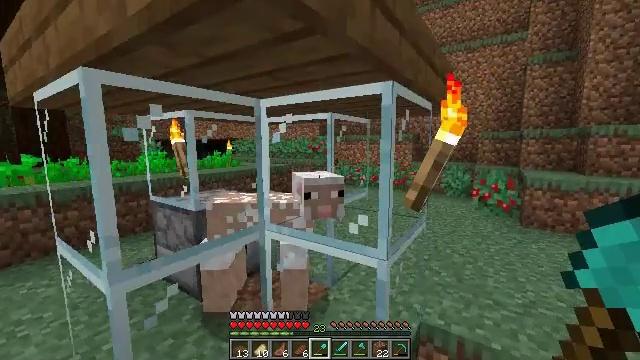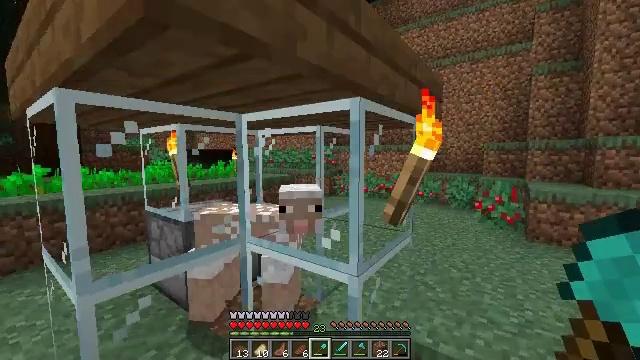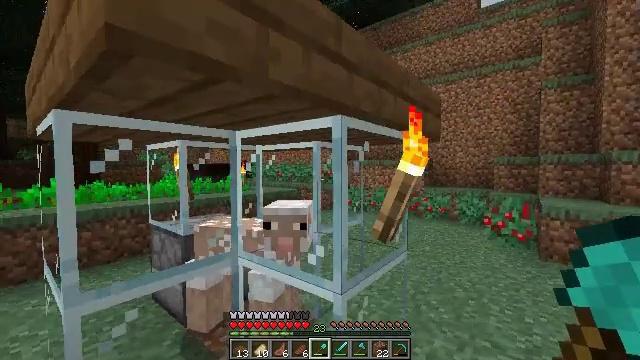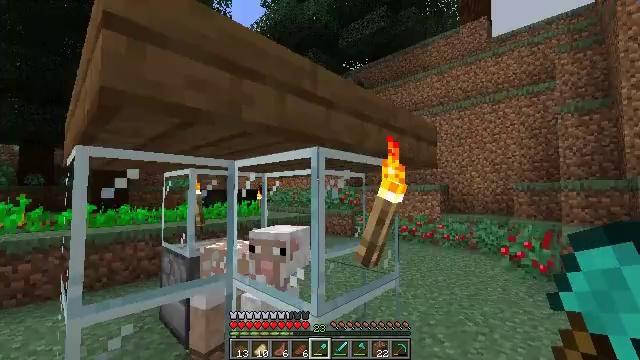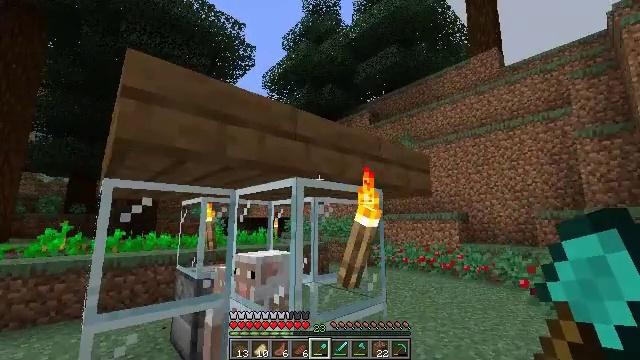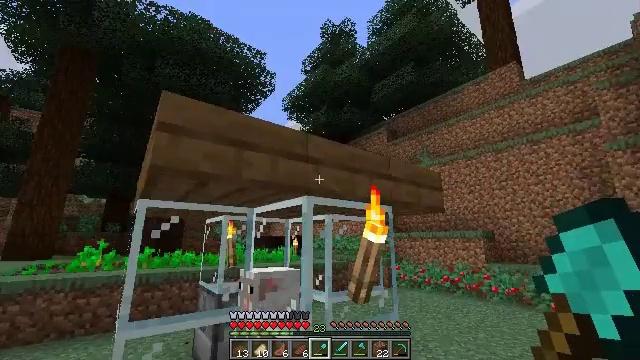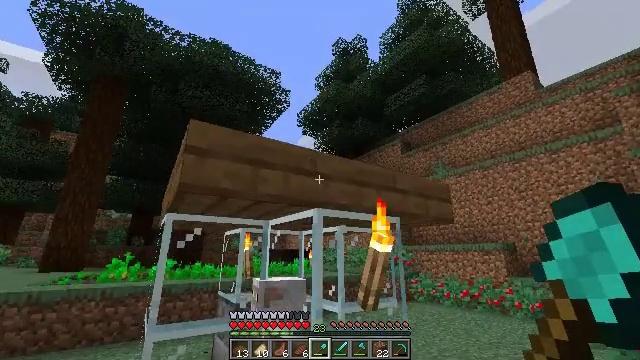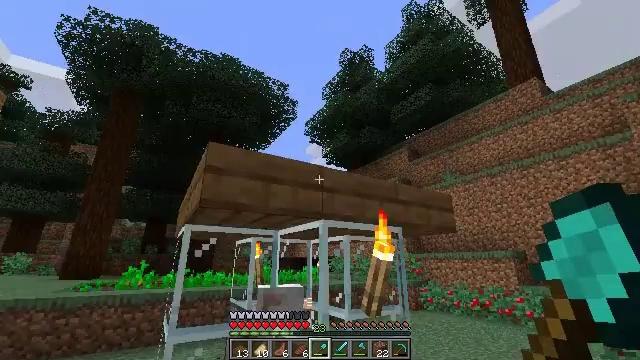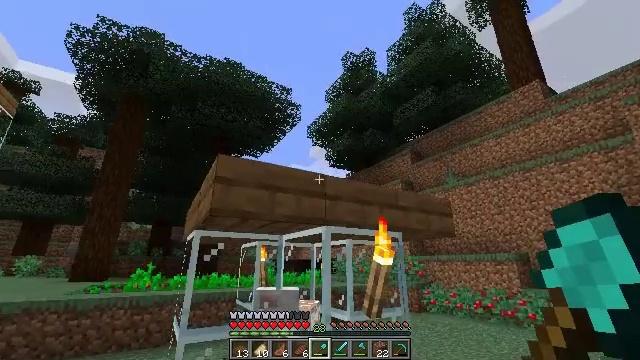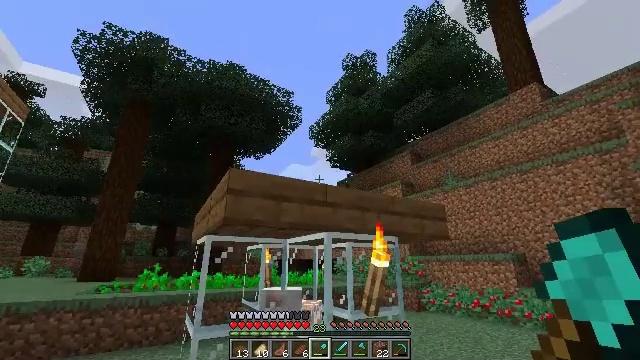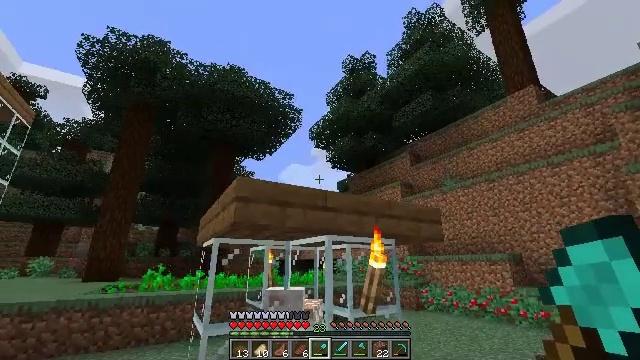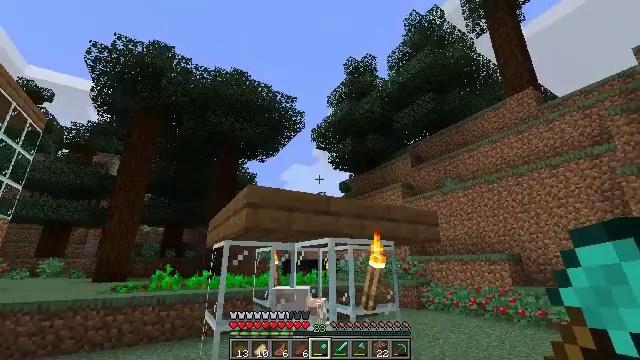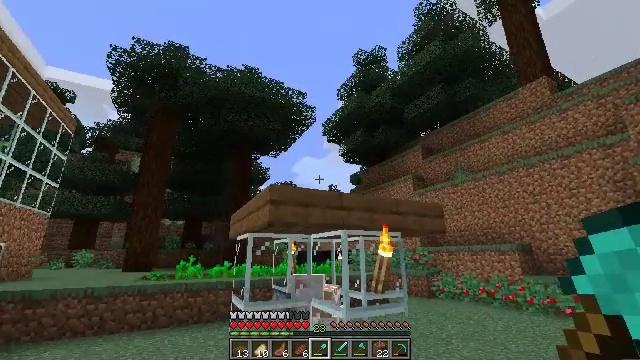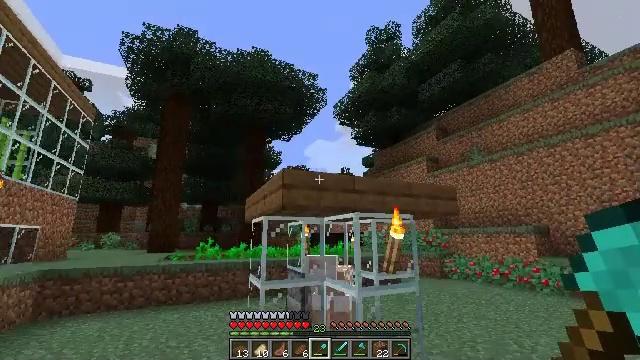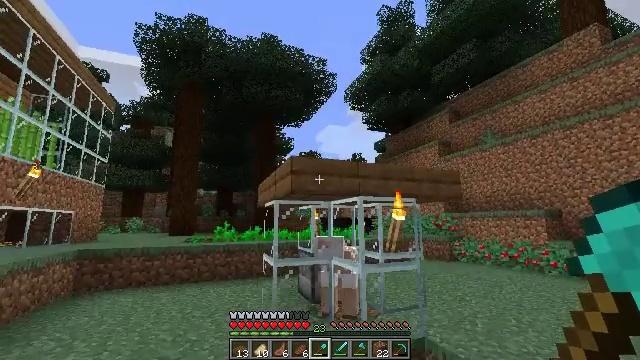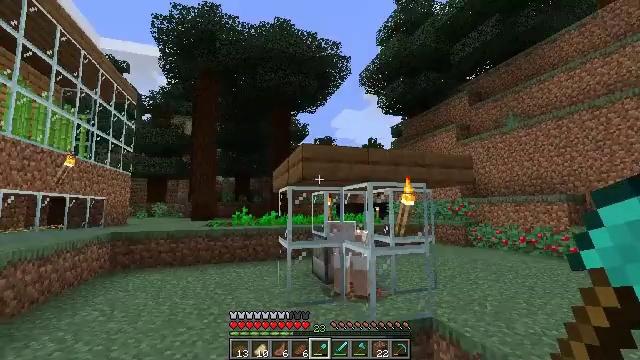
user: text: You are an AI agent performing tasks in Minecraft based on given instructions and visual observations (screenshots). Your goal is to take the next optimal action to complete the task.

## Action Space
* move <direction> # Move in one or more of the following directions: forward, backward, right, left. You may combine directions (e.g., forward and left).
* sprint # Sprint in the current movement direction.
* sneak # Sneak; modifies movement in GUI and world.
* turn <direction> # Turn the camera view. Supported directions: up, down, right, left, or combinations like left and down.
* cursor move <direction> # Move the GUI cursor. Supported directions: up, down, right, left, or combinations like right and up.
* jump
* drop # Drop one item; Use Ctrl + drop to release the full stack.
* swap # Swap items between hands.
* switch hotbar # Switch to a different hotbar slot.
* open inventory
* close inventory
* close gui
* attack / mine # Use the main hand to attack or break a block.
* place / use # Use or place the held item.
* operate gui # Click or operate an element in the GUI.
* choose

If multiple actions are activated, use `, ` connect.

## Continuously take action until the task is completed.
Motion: motion action
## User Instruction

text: Hunt animals.
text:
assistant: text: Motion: move right, turn left and up
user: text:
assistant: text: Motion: move back and move right, turn left and up
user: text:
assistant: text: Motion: move back and move right, turn left and up
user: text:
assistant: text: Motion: move back and move right, turn left and up
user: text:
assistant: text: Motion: move back, turn left and up
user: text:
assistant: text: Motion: move back, turn left and up
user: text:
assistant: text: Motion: move back, turn left and up
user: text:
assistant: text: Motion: move back
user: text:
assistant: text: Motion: move back
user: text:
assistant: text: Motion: move back
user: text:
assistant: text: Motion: move back
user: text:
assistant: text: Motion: move back, turn left and down
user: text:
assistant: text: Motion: move back and move right, turn left and down
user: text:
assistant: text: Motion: move back and move right, turn left and down
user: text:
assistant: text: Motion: move back and move right, turn left and down
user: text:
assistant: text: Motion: move back and move right, turn left and down
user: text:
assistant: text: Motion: move back and move right, turn left and down
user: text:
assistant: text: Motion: move right, turn left and down
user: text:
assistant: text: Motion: move right, turn down
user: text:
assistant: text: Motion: move right
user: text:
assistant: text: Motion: move right
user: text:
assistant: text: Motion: move right
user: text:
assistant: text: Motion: move right
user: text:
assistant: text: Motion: move right
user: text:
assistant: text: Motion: move right, turn left
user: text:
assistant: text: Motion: move right, turn left
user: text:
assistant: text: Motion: move right, turn left
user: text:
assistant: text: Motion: turn left
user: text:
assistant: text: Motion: turn left
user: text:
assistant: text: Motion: no_op